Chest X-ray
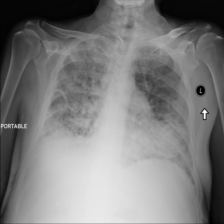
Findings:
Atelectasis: negative
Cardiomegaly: negative
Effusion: negative
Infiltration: negative
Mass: negative
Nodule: negative
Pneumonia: negative
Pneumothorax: negative
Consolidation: negative
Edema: negative
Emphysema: negative
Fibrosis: negative
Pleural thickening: negative
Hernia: negative